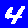
Digit: 4